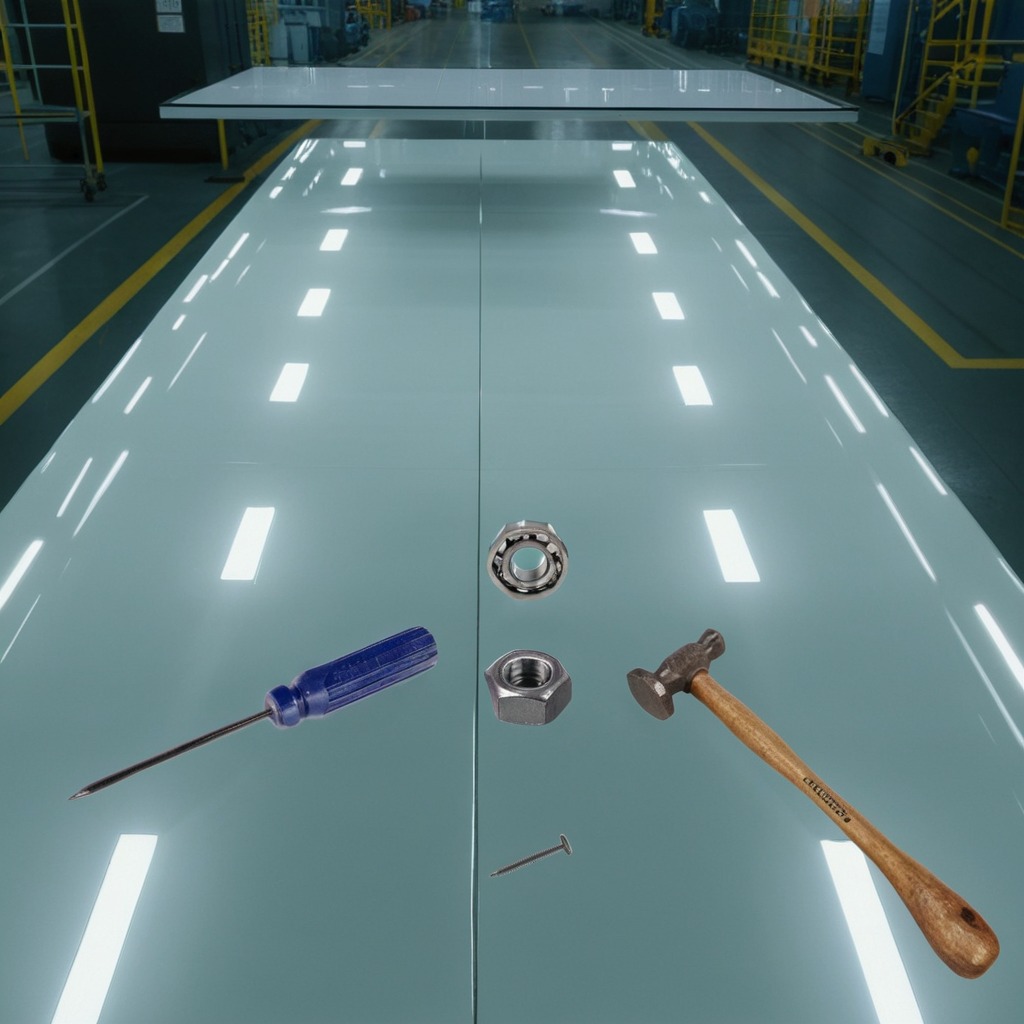
A metal ball bearing, a hammer, an iron nail, a screwdriver, and a metal nut are lying on the table.